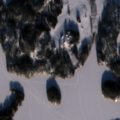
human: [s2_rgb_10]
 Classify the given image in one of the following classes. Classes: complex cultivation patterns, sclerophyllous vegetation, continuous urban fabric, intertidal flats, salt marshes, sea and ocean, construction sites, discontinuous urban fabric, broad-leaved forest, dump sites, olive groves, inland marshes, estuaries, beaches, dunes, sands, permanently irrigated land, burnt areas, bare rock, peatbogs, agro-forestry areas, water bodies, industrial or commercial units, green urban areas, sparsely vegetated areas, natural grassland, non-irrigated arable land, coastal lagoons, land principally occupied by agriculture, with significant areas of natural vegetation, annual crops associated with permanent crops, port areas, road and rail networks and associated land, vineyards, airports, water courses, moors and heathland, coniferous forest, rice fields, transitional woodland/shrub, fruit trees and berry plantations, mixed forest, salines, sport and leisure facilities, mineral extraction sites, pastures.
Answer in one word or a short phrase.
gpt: non-irrigated arable land, coniferous forest, mixed forest, water bodies